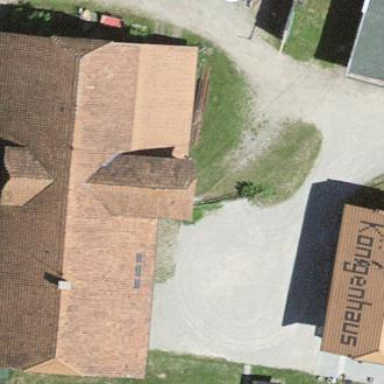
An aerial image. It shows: Farm building.